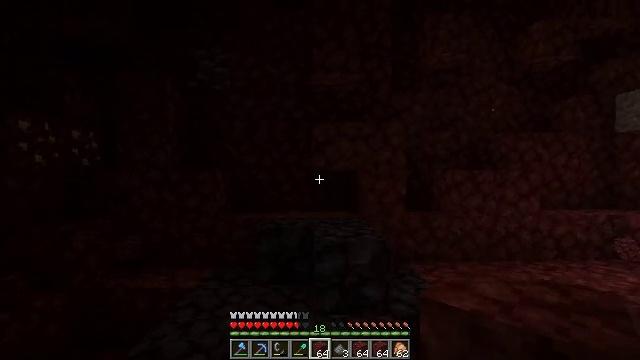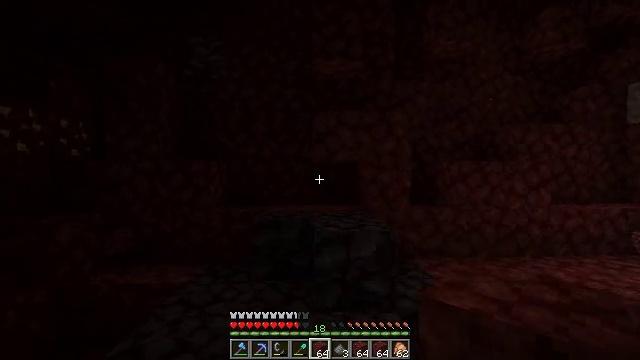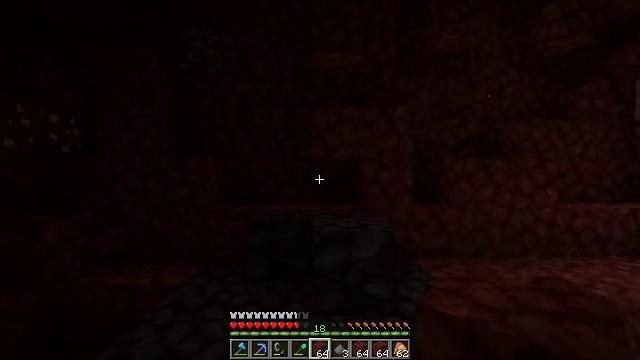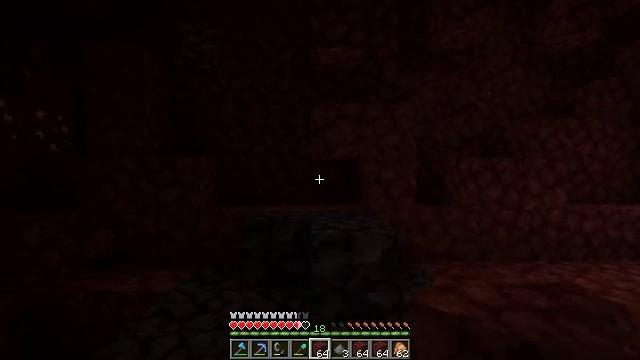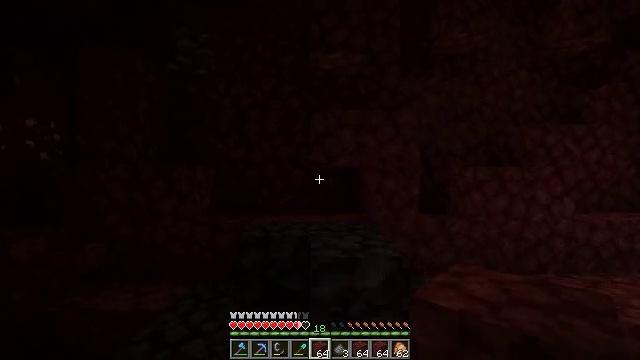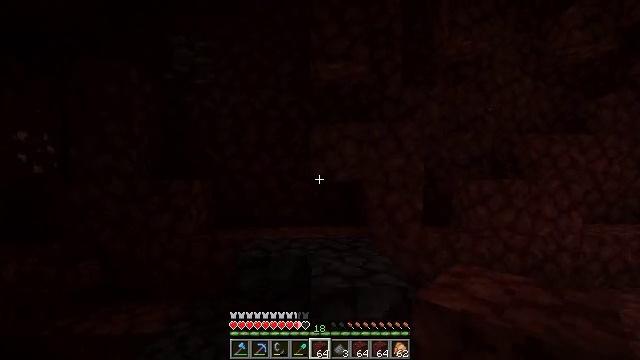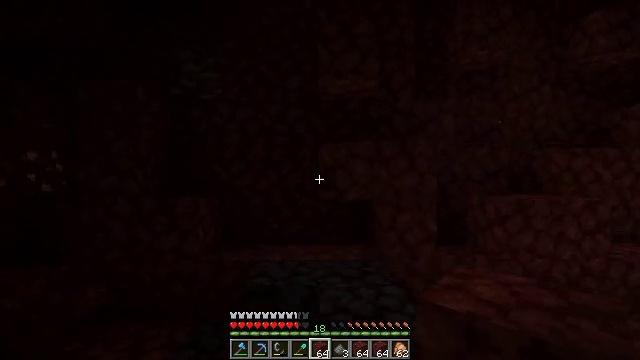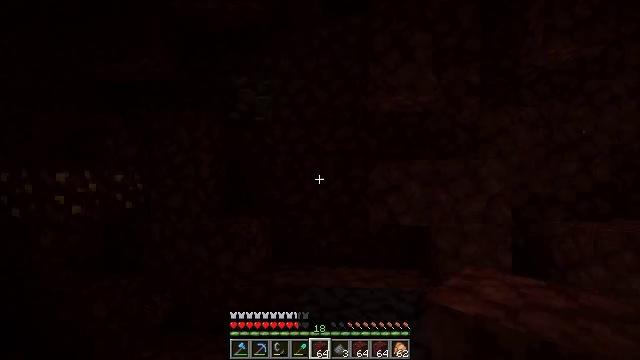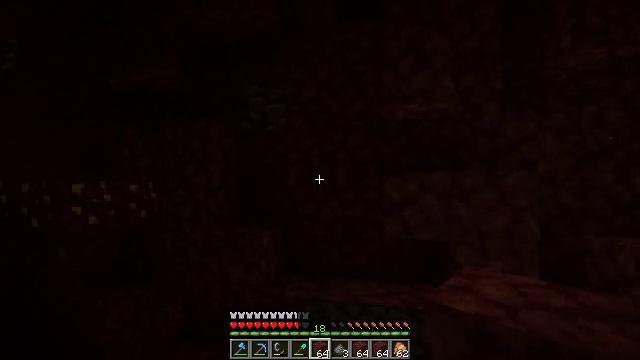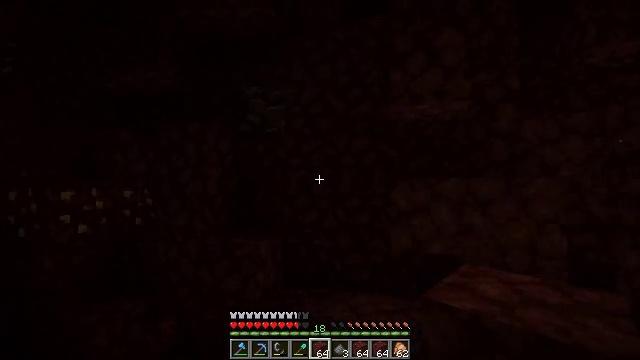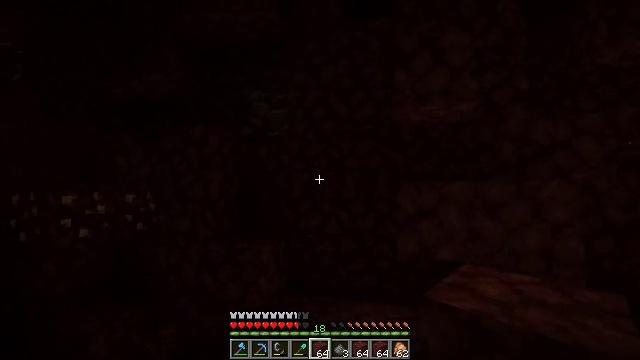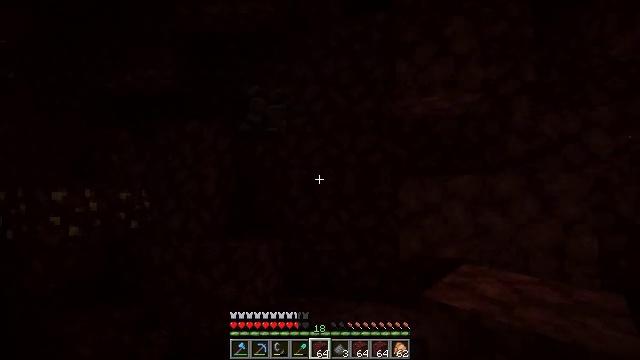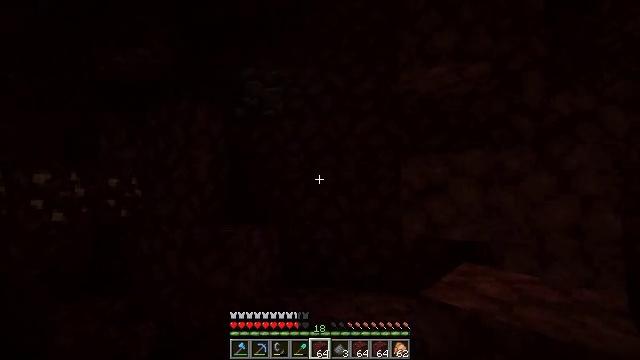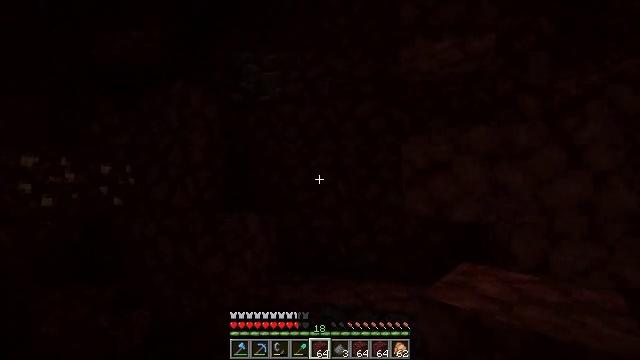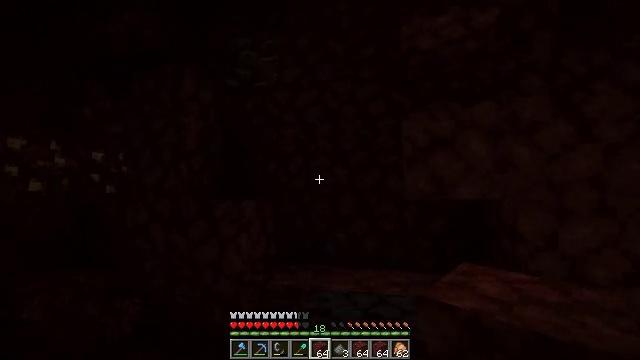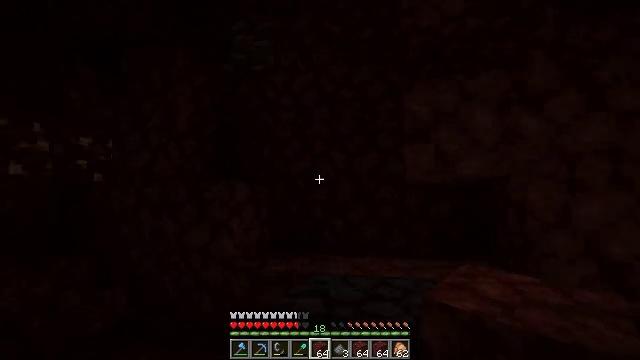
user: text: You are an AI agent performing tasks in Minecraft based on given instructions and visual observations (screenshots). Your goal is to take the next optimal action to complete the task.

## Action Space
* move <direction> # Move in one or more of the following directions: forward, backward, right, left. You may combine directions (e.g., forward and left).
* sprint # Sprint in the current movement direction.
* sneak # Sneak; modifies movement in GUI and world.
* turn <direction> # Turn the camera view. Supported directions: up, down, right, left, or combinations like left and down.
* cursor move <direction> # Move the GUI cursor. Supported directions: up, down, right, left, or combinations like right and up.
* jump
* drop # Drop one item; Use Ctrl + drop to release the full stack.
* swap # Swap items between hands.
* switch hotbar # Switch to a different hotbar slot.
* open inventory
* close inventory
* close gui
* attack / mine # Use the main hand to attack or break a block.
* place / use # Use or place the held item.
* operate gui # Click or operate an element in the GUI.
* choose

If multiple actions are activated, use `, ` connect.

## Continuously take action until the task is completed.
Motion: motion action
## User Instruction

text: Break ancient debris with a diamond or Netherite pickaxe.
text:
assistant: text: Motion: move forward, jump
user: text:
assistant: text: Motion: move forward, jump
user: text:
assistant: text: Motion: move forward, jump
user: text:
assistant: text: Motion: move forward, jump
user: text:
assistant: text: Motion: move forward, jump
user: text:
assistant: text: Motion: move forward, turn left, jump
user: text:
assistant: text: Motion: move forward, turn left and up, jump
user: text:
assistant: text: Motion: move forward, turn left, jump
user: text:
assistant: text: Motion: move forward, turn left, jump
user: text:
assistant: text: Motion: move forward, turn left and up, jump
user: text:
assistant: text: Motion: move forward, jump
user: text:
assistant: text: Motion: move forward, jump
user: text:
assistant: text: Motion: move forward, jump
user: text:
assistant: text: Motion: move forward, jump
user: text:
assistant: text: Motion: move forward, turn up, jump
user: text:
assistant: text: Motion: move forward, jump
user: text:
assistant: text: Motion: move forward, jump
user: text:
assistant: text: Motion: move forward, jump
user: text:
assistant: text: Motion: move forward, jump
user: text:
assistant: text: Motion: move forward, jump
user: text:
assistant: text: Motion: move forward, jump
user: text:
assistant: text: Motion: move forward, turn up, jump
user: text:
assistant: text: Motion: move forward, jump
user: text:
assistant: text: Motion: move forward, jump
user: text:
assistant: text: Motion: move forward, jump
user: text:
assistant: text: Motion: move forward, jump
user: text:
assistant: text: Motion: move forward, jump
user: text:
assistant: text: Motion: move forward, jump
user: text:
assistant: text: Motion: move forward, jump
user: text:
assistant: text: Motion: move forward, jump